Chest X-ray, PA view. Patient: 5 years old, sex M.
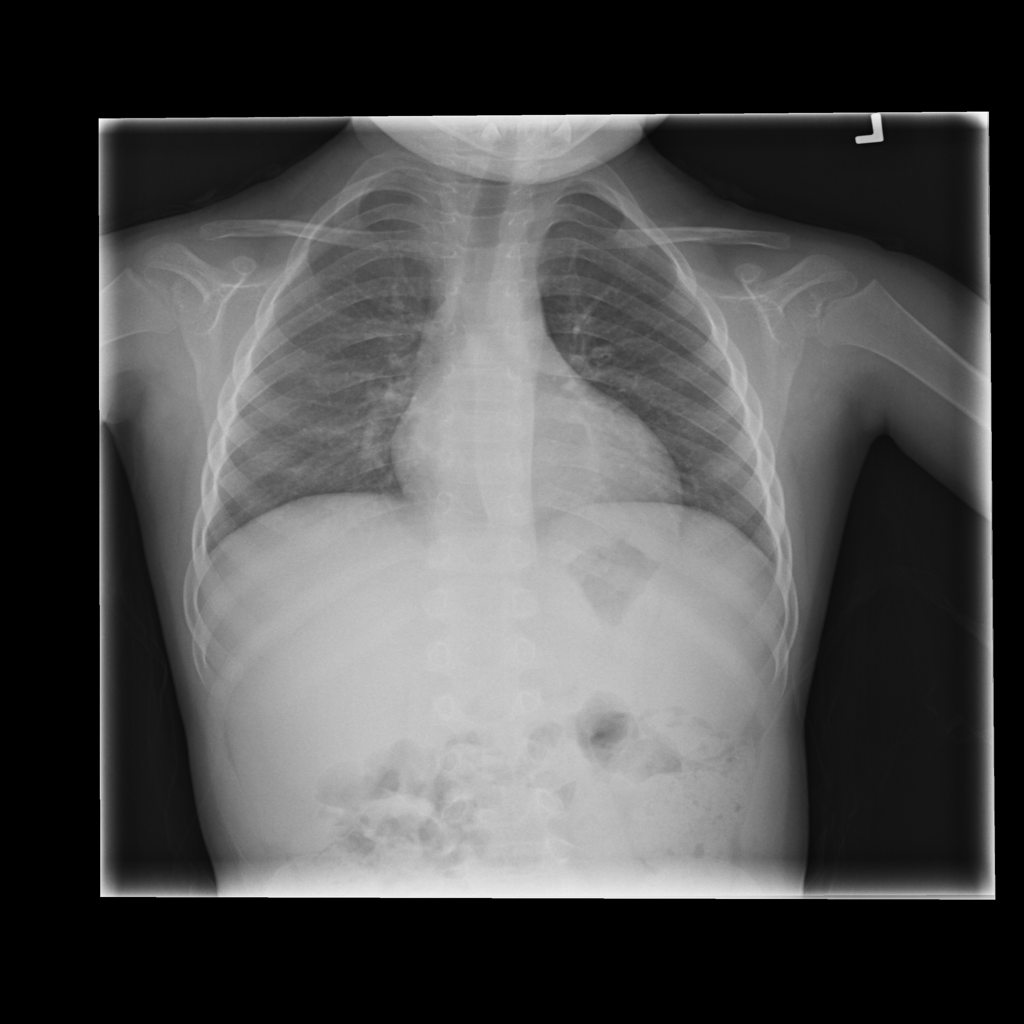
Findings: No Finding